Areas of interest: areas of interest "Park Square"
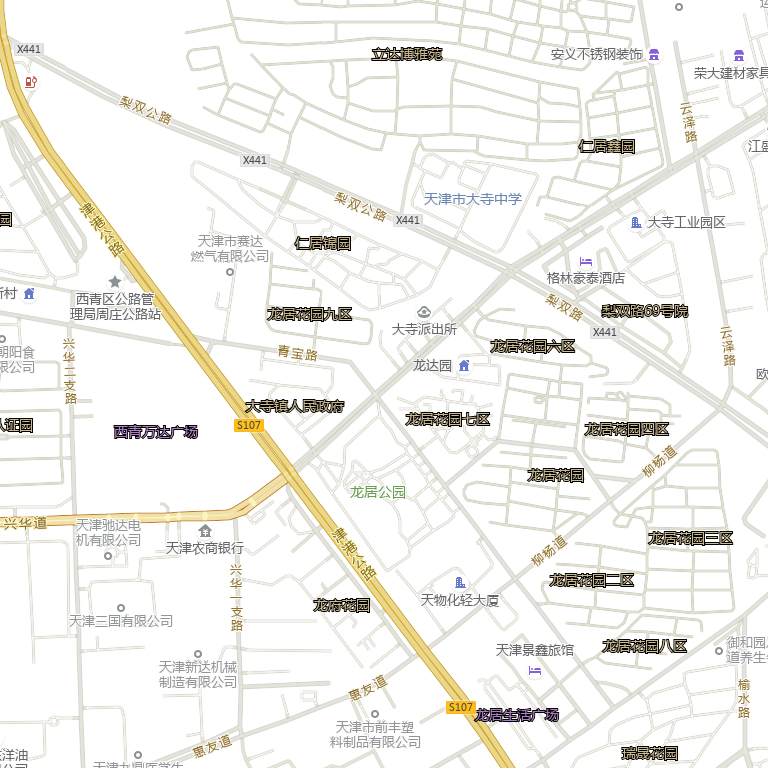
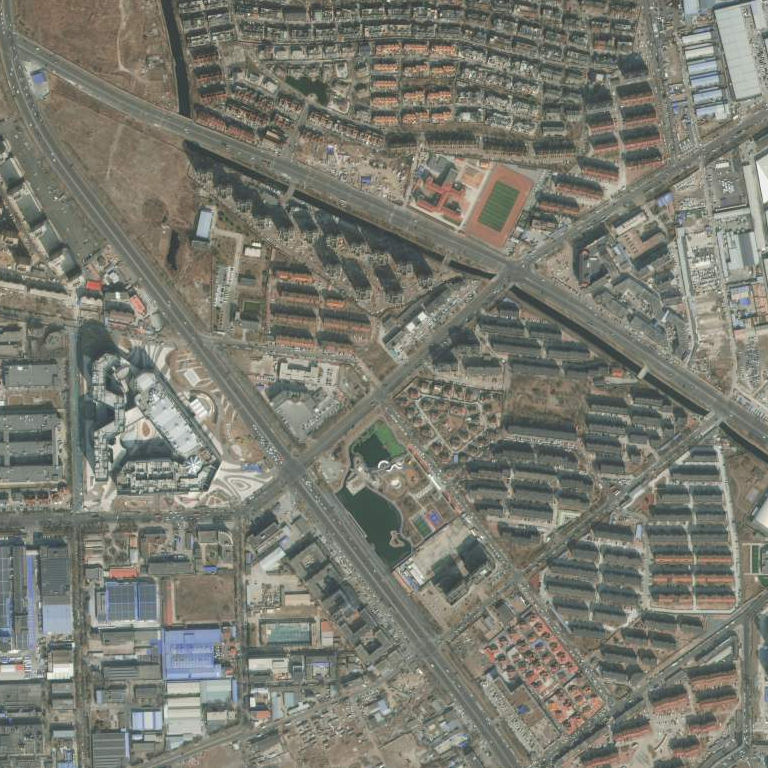